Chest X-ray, PA view. Patient: 32 years old, sex M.
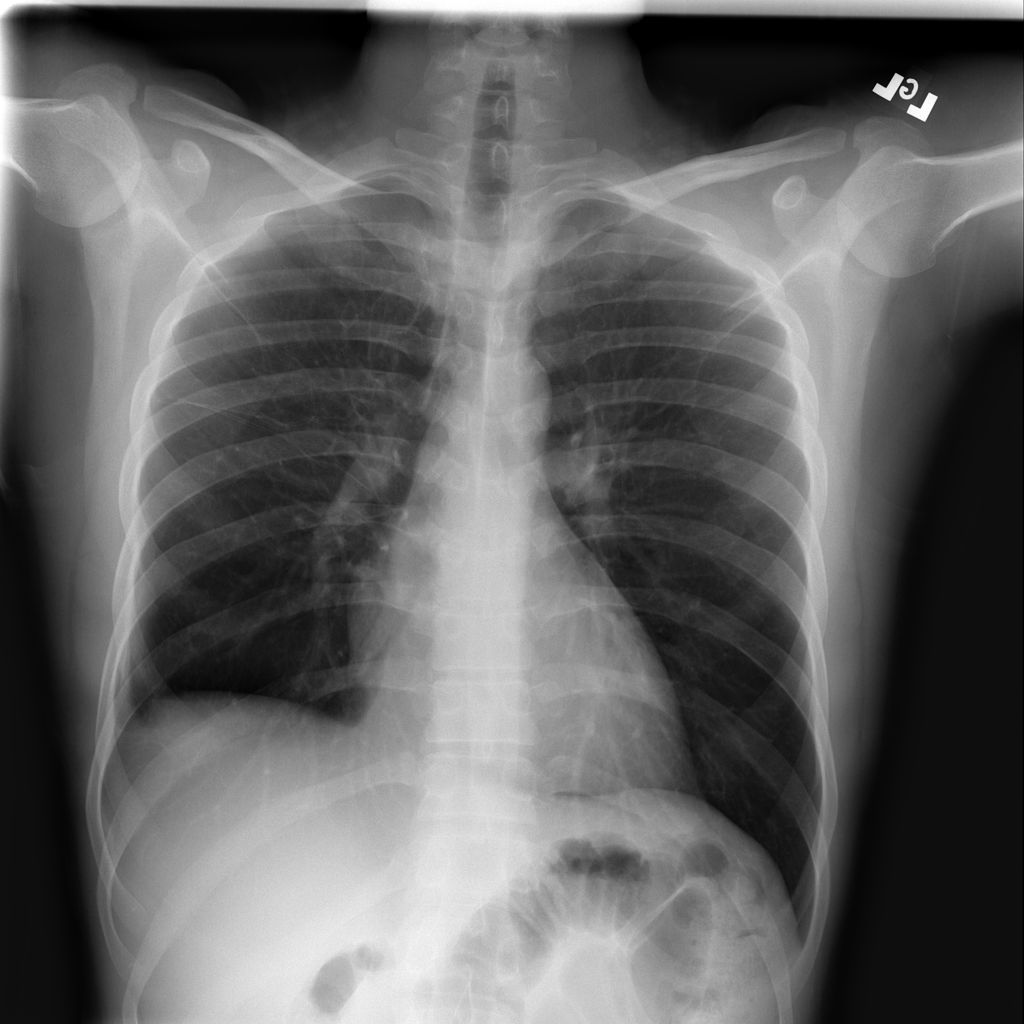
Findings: No Finding